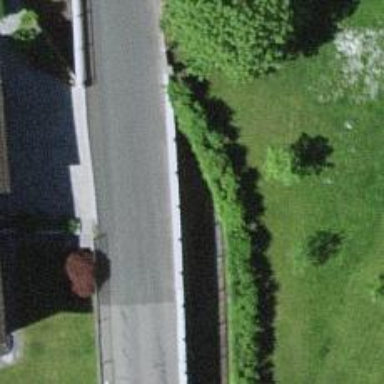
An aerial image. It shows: Tunnel.